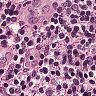
Metastatic tissue present: yes